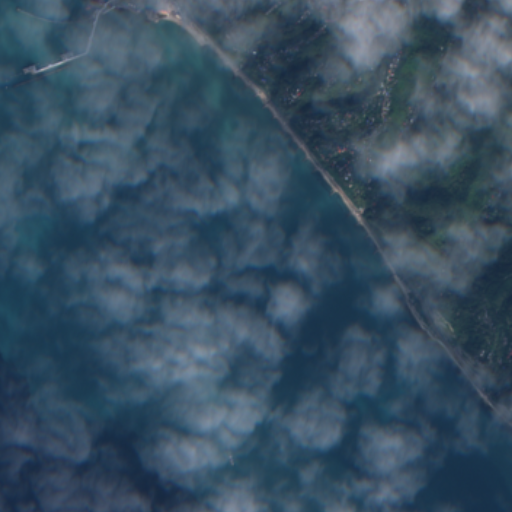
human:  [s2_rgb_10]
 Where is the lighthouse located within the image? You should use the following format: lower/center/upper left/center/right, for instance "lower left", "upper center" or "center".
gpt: The lighthouse is located in the upper left of the image.
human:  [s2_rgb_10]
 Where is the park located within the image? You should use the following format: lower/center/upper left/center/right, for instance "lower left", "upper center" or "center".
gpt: The park is located in the lower right of the image.
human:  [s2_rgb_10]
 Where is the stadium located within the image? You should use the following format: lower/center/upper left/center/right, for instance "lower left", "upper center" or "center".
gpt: The stadium is located in the upper center of the image.
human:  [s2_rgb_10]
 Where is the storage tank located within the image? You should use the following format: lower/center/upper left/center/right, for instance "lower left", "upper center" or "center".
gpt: The storage tank is located in the upper left of the image.
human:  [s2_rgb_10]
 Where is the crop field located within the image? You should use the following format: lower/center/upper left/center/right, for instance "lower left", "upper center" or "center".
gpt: There is no crop field in the image.